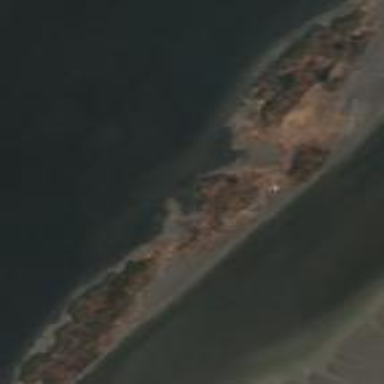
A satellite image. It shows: Islet located along the natural coastline.